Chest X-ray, PA view. Patient: 11 years old, sex M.
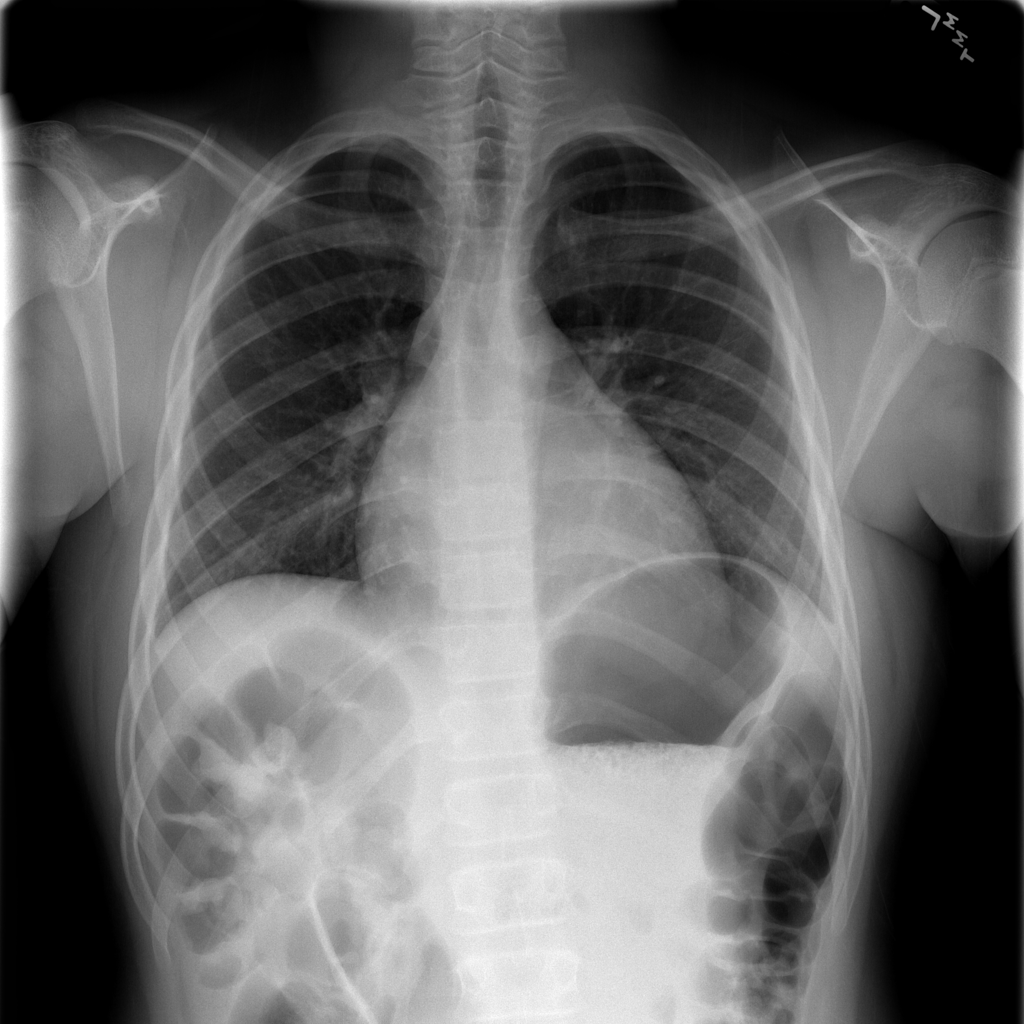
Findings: Cardiomegaly, Effusion